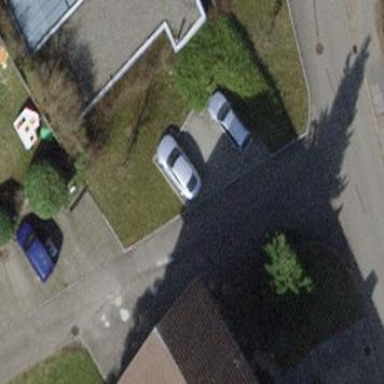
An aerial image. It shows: Street side parking area.